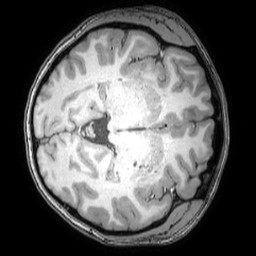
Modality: T1w
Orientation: axial
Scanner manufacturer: philips
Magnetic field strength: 3 T
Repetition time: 0.008 s
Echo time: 0.0035 s